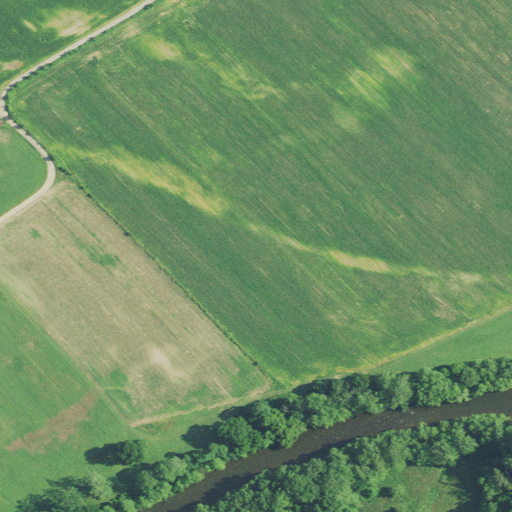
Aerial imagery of valley in West Virginia named Smoke Hole containing cultivated crops, pasture, deciduous forest, open water, grassland, and mixed forest